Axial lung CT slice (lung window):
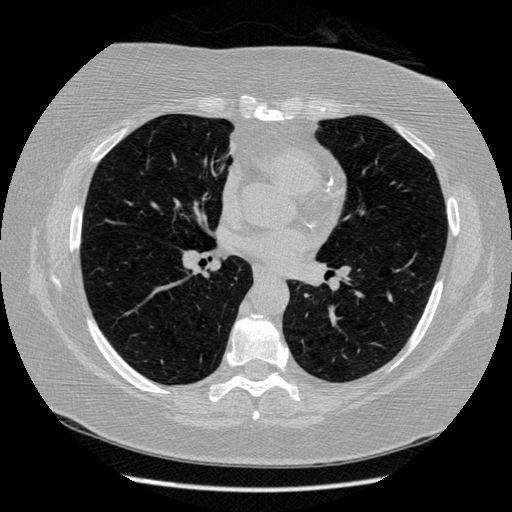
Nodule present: no